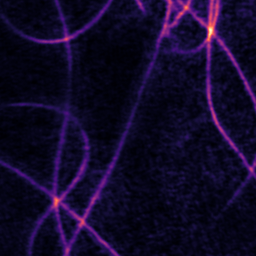
Label: Super-resolution Microtubules image